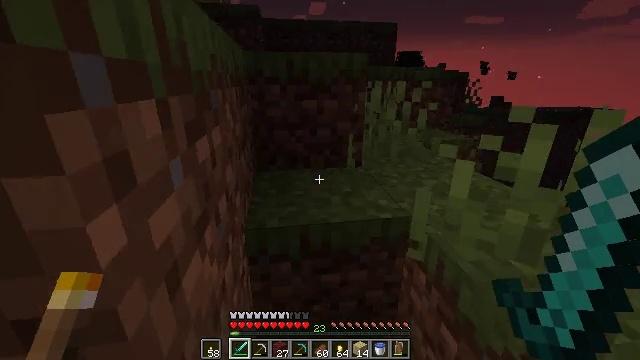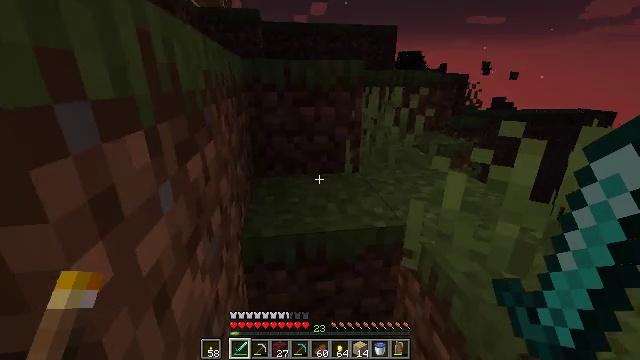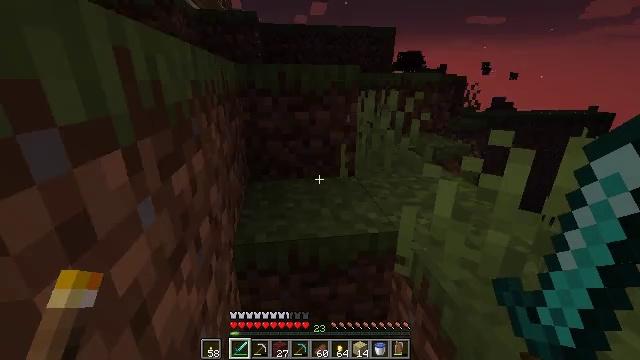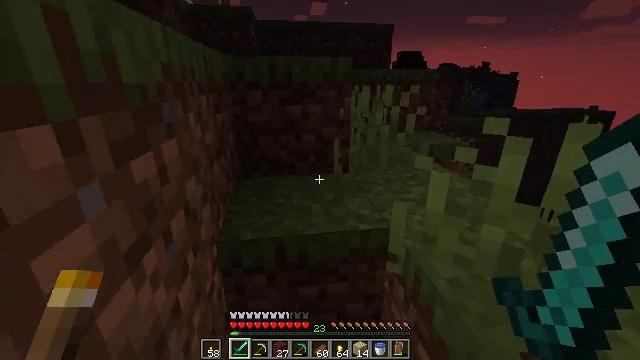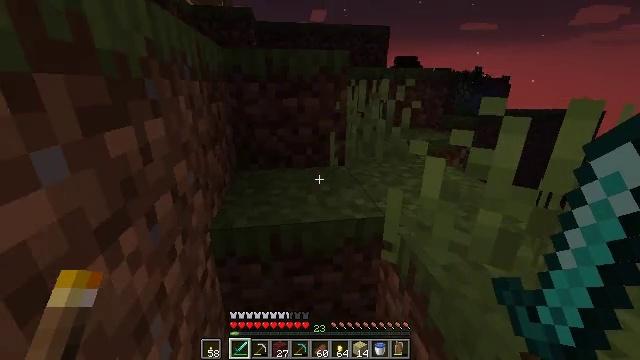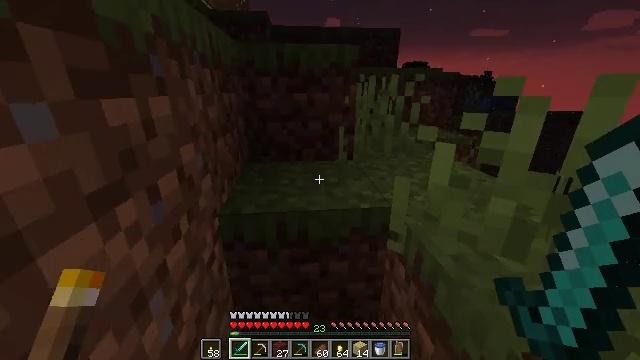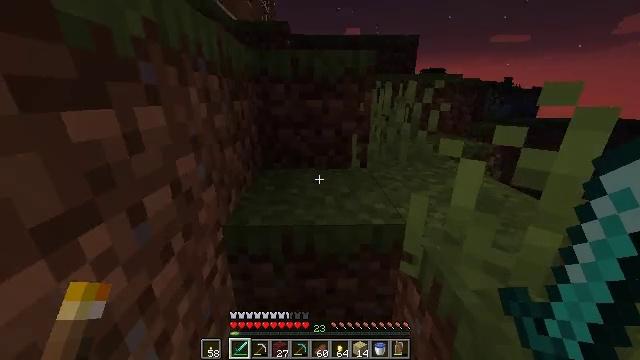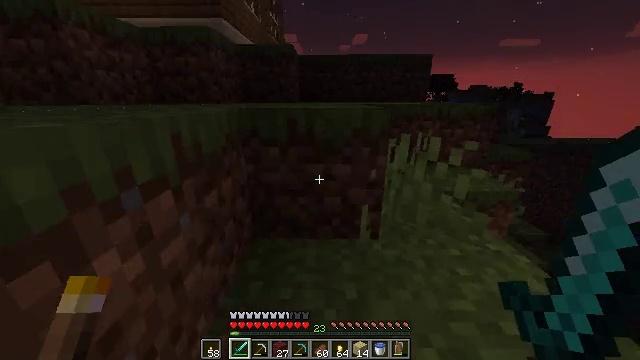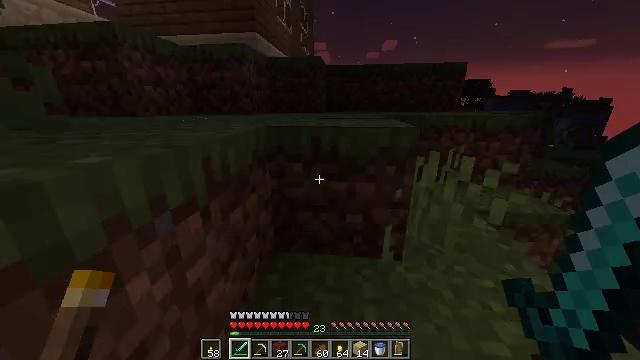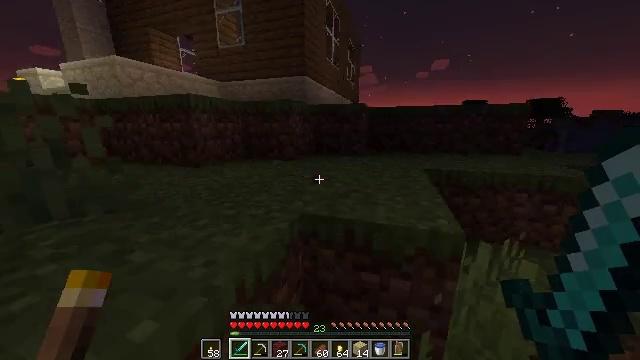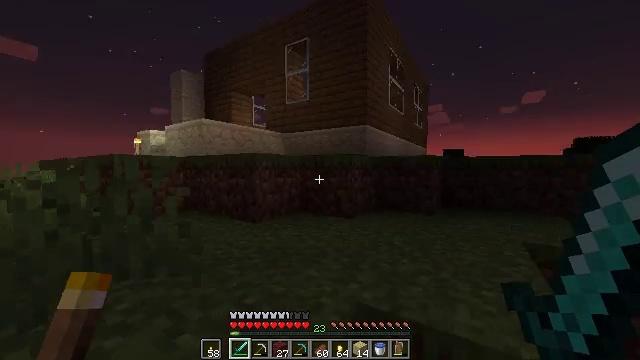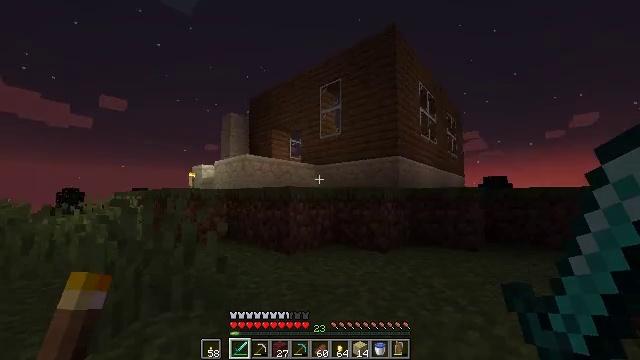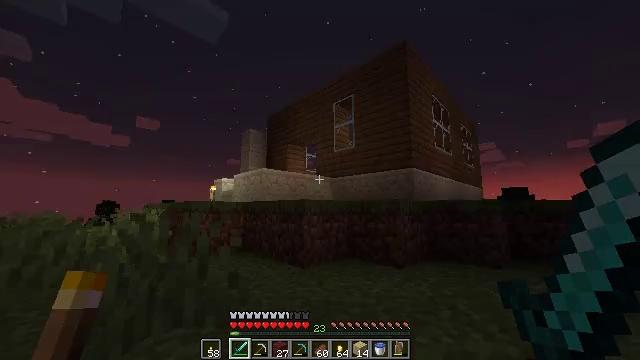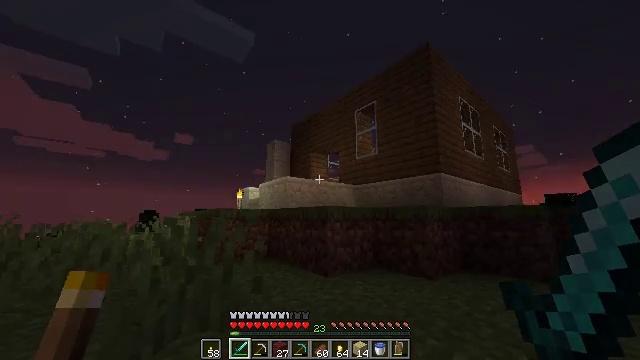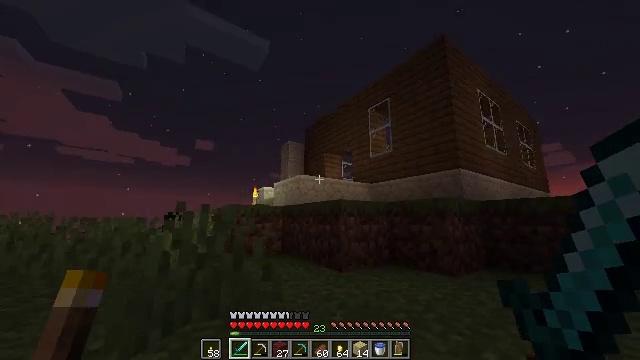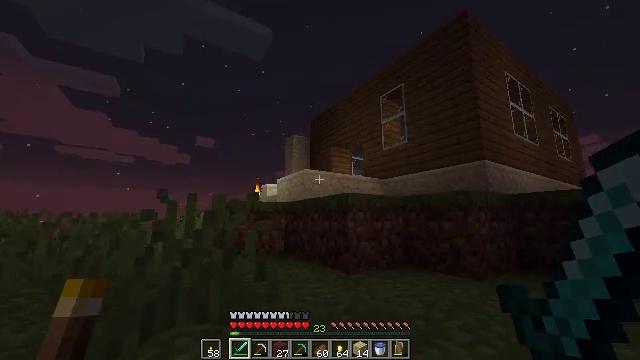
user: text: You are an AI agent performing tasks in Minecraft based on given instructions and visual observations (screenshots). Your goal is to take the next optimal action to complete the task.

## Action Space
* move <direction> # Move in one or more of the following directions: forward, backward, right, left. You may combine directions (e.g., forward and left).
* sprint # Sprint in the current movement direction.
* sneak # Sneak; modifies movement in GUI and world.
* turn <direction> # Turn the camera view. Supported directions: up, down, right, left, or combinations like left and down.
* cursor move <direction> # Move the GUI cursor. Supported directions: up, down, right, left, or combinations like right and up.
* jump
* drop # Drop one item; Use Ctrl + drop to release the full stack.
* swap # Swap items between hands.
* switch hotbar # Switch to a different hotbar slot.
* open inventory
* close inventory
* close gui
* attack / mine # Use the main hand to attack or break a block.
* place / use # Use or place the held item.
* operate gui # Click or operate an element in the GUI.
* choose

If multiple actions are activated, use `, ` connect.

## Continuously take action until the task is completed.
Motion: motion action
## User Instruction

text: Craft a gold ingot.
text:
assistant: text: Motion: move forward, sprint, jump
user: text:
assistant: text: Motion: move forward, sprint, jump
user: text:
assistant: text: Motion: move forward, sprint, jump
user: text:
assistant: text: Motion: move forward, sprint, jump
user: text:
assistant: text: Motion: move forward, sprint, turn left, jump
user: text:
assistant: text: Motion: move forward, sprint, turn left, jump
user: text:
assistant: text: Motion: move forward, sprint, turn left, jump
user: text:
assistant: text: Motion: move forward, sprint, turn left and up, jump
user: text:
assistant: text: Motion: move forward, sprint, turn left and up, jump
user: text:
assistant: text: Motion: move forward, sprint, turn left and up, jump
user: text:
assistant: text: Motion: move forward, sprint, turn left and up, jump
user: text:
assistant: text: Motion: move forward, sprint, turn left and up, jump
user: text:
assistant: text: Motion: move forward, sprint, turn left and up, jump
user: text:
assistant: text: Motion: move forward, sprint, turn left, jump
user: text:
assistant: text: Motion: move forward, sprint, turn left, jump
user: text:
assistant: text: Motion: move forward, sprint, jump
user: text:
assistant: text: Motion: move forward, sprint, jump
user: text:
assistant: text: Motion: move forward, sprint, jump
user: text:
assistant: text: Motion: move forward, sprint, jump
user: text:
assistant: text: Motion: move forward, sprint, jump
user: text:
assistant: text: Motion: move forward, sprint
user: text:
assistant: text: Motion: move forward, sprint, turn down
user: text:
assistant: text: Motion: move forward, sprint, turn down
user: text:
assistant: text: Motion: move forward, sprint, turn down
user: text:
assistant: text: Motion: move forward, sprint, turn down
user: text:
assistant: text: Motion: move forward, sprint, turn down
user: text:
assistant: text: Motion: move forward, sprint, turn down, jump
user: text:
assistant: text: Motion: move forward, sprint, turn left and down, jump
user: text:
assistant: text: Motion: move forward, sprint, turn left and down, jump
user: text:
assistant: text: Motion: move forward, sprint, turn down, jump